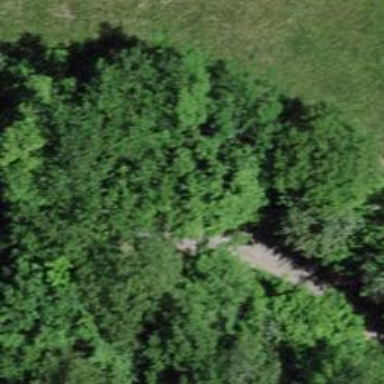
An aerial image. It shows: Path on the ground.